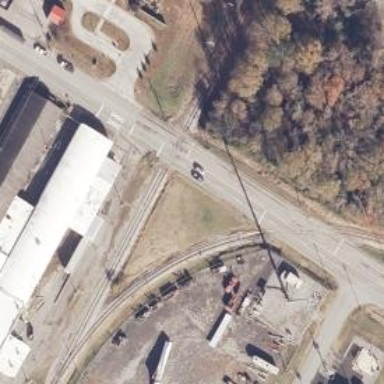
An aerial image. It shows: Rail spur service.